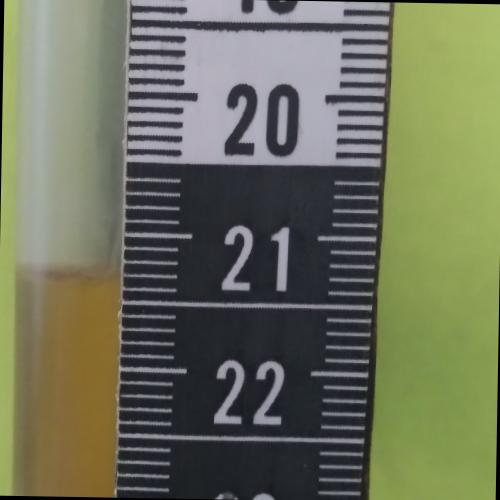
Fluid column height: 21.3 cm